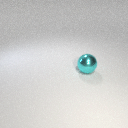
large cyan metal sphere